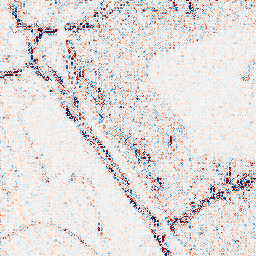
Category: wavelet
Decomposition family: wavelet_reverse_biorthogonal
Decomposition parameters: wavelet: rbio3.5
level: 1
Upsampling method: cubic_mitchell
Upsampling parameters: scale: 2
Upsampling scale: 2